Question: I made this simple Mandelbrot Set generator in Javascript last night, but it outputs a really strange structure. I think it looks similar to the mandelbrot set, yet oddly deformed. I have no idea why it distorts like this, and I've been trying to find out all day. Does anyone know what causes this or how to fix this?
'''
c = document.getElementById("canvas");
ctx = c.getContext("2d");
c.width = 4000;
c.height = 4000;
declareVariables();
calculateShape();
drawShape();
function declareVariables() {
Re = -2;
Im = -2;
input = [Re,Im];
precision = prompt("input precision (higher is better)");
precision = 1/(precision - precision%4);
segmentAmt = 4/precision;
segmentSize = c.width/segmentAmt;
iterate = prompt("input test amount (higher is better)");
set = [];
for (i=0; i<segmentAmt; i++) {
set[i] = [];
}
numberGrid = [];
for (i=0; i<segmentAmt; i++) {
numberGrid[i] = [];
for (j=0; j<segmentAmt; j++) {
}
}
}
function calculateShape() {
for (i=0; i<segmentAmt; i++) {
input[1] = -2;
input[0] += precision;
for (j=0; j<segmentAmt; j++) {
input[1] += precision;
set[i][j] = 0;
z = [0,0];
for (k=1; k<=iterate; k++) {
store = z;
z[0] = store[0]**2 - store[1]**2 + input[0];
z[1] = 2 * store[0] * store[1] + input[1];
if (z[0]**2 + z[1]**2 > 4) {
set[i][j] = k;
k = iterate+1;
}
}
}
}
}
function drawShape() {
ctx.fillStyle = "white";
ctx.fillRect(0,0,c.width,c.height);
for (i=0; i<segmentAmt; i++) {
for (j=0; j<segmentAmt; j++) {
if (set[i][j] == 0) {
ctx.fillStyle = "black";
} else if (set[i][j] >= 1) {
ctx.fillStyle = 'hsl(' + (25*(set[i][j]-1))**0.75 + ', 100%, 50%)';
}
convertCoords(i,j);
ctx.fillRect(xCoord,yCoord,segmentSize,segmentSize);
}
}
}
function convertCoords(var1,var2) {
xCoord = var1 * segmentSize;
yCoord = var2 * segmentSize;
}
'''
Output image:

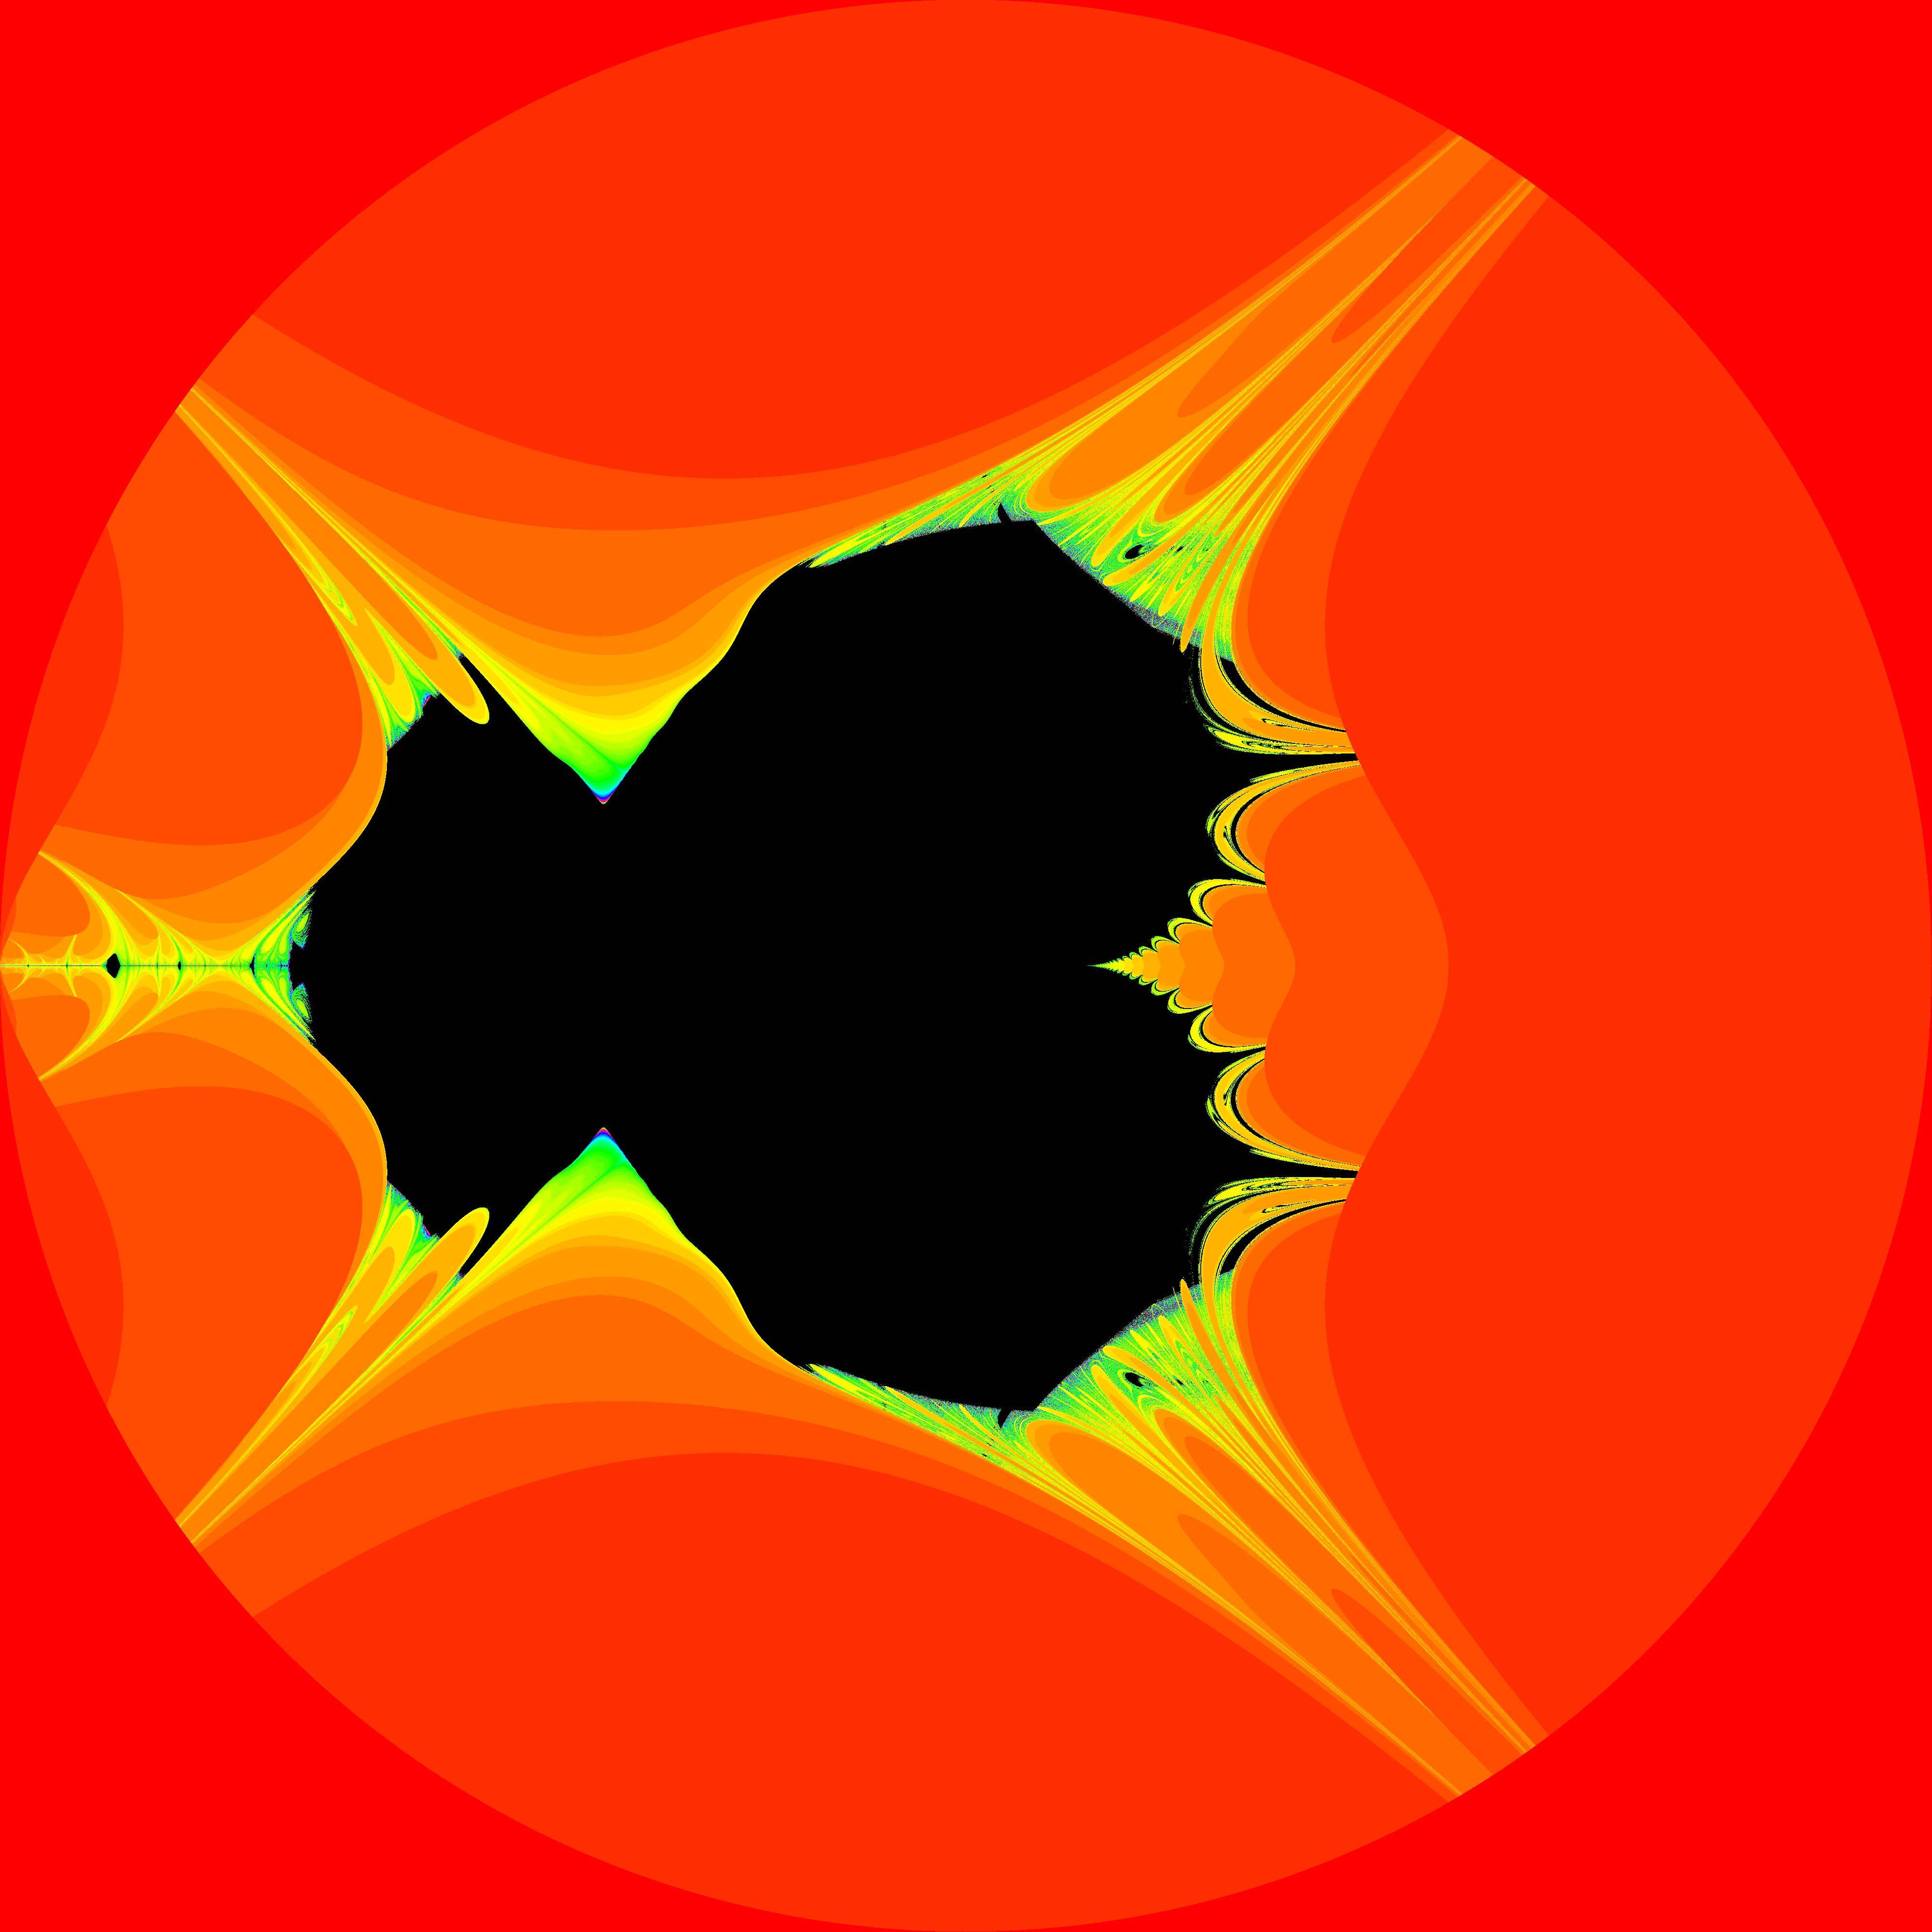
Answer: The error appears to be on this line in 'calculateShape()':
'''
store = z;
'''
It seems you want 'store' to be a copy of 'z', but this just ends up with 'store' and 'z' referring to the same array. The next line calculates 'z[0]', but as 'store' and 'z' refer to the same array, 'store[0]' has the new value of 'z[0]' rather than the previous. Hence the calculation of 'z[1]' in the line after that is incorrect.
Replace the above line with either
'''
store = [z[0], z[1]];
'''
or
'''
store = z.slice();
'''
Both of these lines ensure that 'store' refers to a different array to 'z', so when you recalculate 'z[0]', 'store[0]' is unaffected.